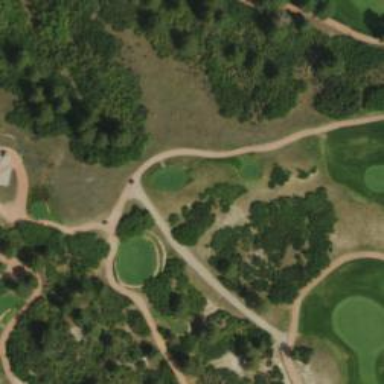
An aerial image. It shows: Path for both roads and golfers.